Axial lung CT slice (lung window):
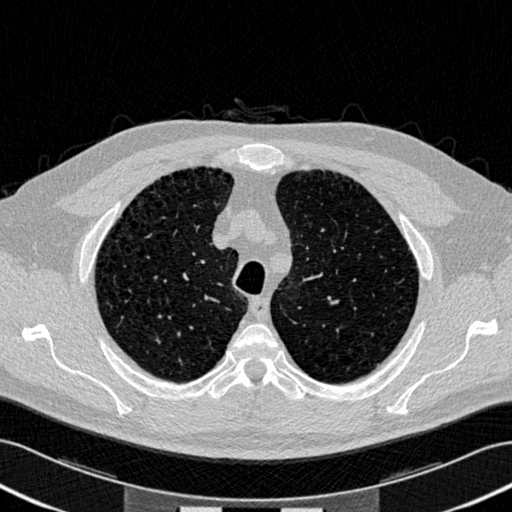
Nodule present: no